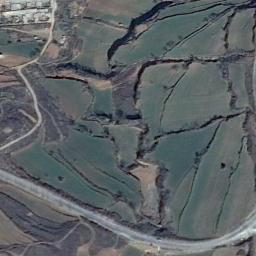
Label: terrace